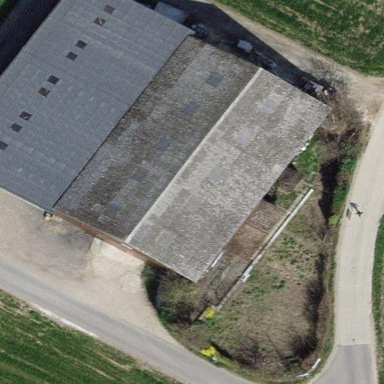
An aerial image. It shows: Farmyard area.